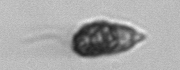
Label: Euglena